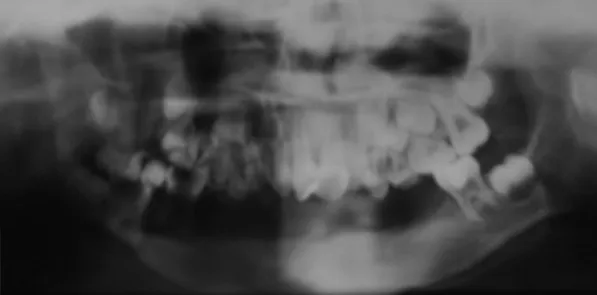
Dental caries involving the pulp in relation to 36.
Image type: radiology (x_ray)